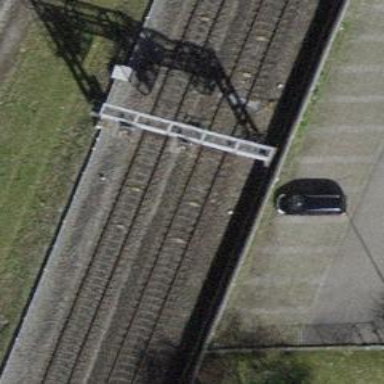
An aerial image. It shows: Railway signal.